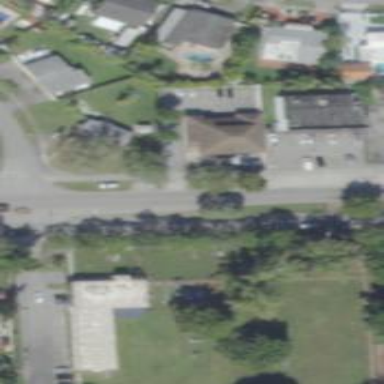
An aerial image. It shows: Medical and dental center.